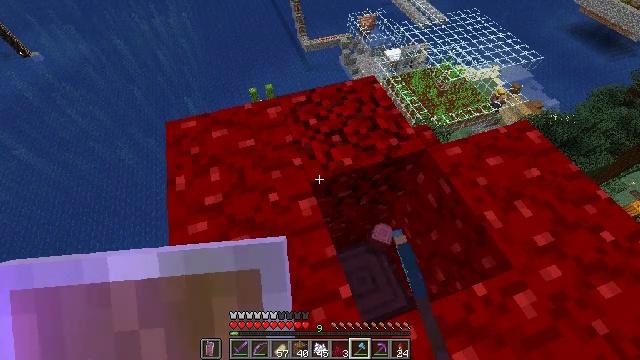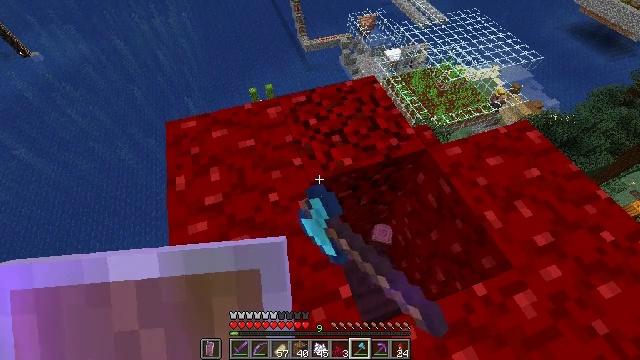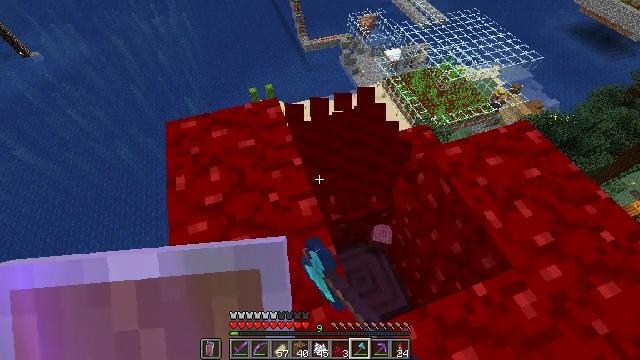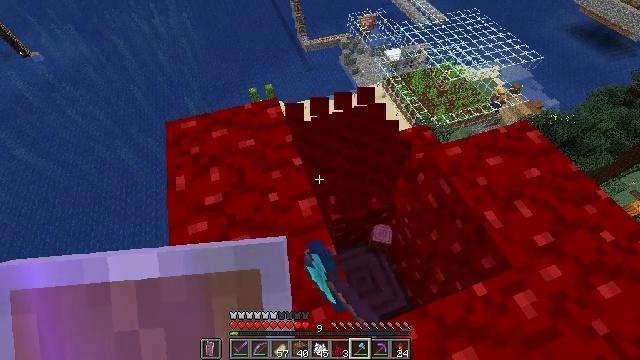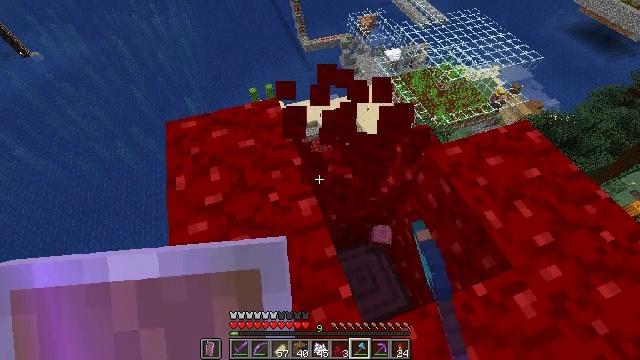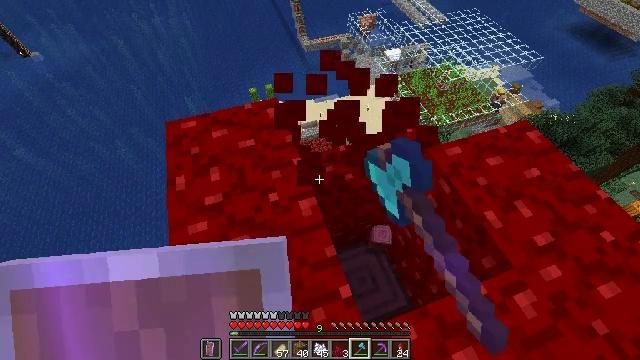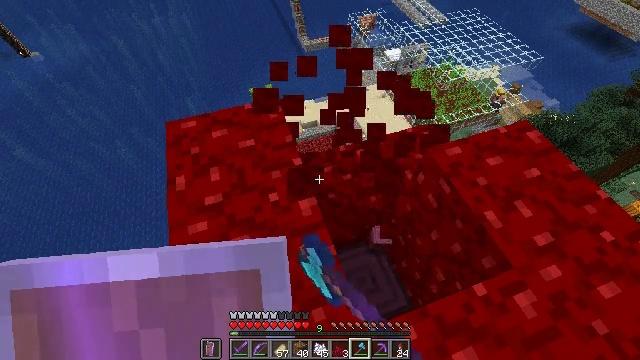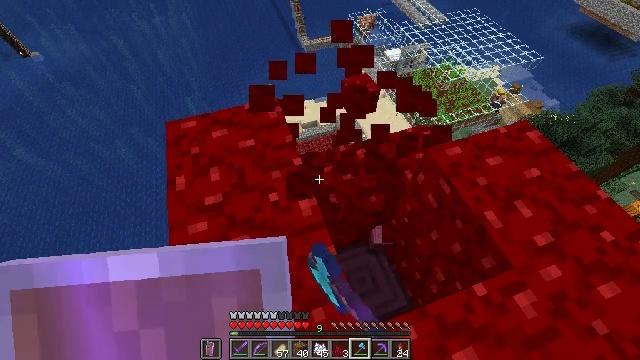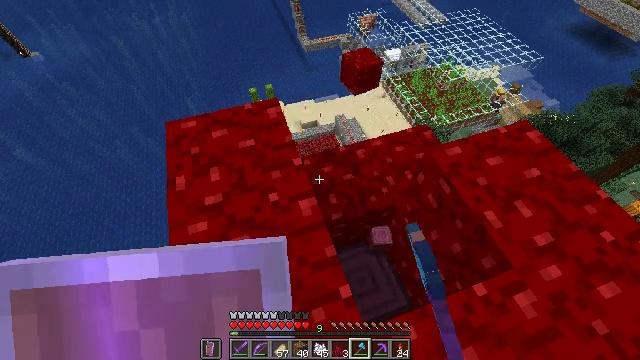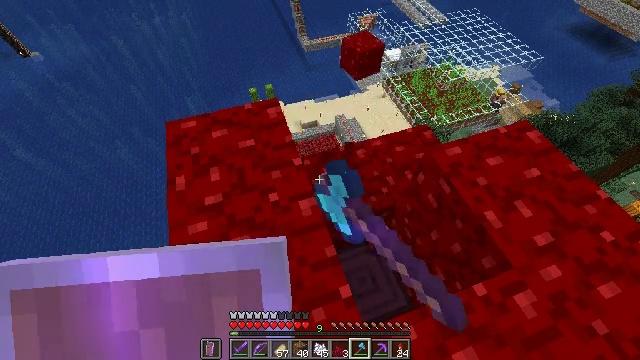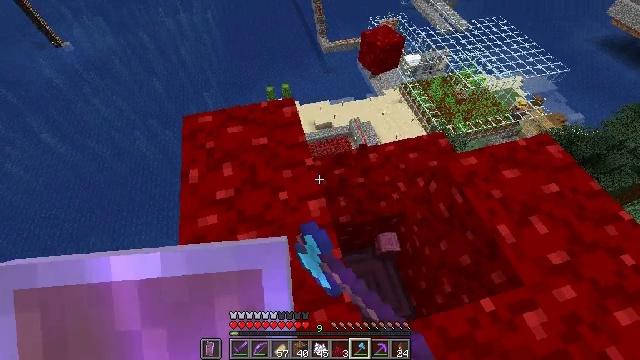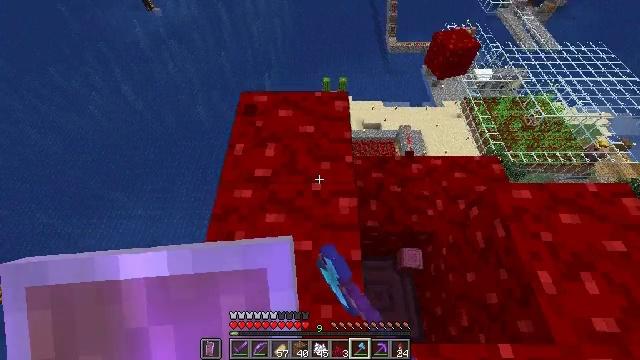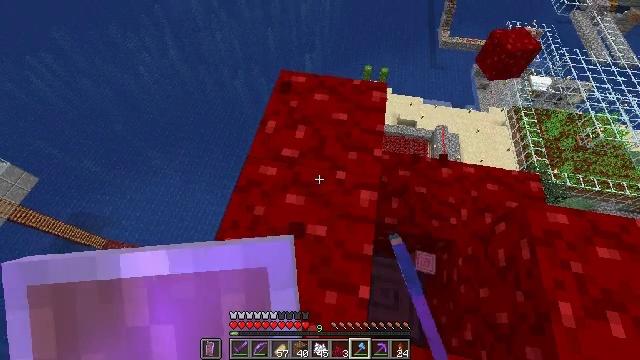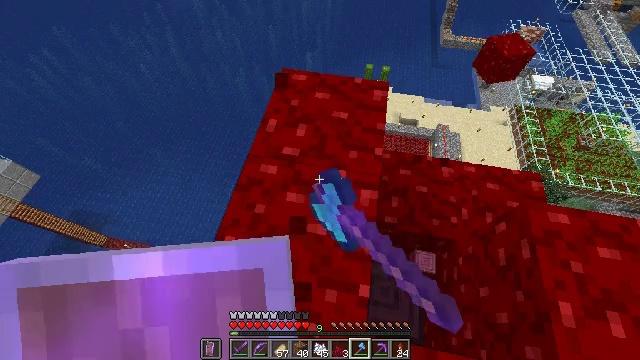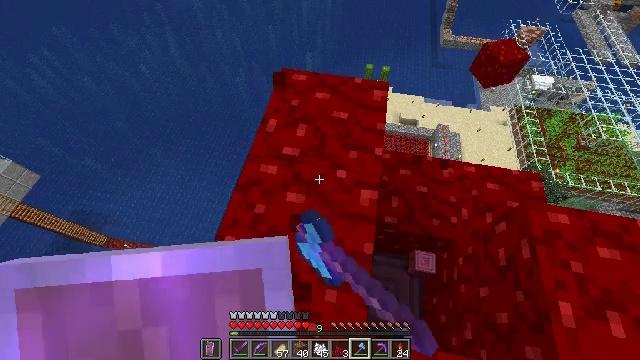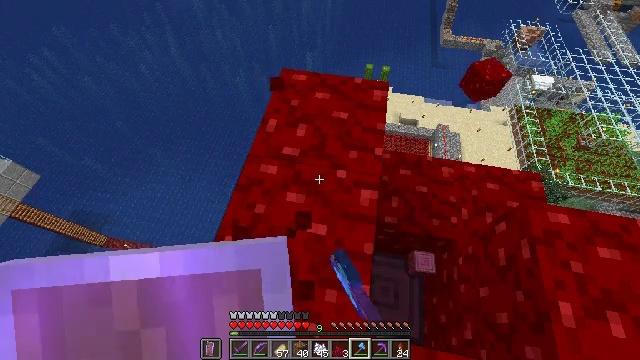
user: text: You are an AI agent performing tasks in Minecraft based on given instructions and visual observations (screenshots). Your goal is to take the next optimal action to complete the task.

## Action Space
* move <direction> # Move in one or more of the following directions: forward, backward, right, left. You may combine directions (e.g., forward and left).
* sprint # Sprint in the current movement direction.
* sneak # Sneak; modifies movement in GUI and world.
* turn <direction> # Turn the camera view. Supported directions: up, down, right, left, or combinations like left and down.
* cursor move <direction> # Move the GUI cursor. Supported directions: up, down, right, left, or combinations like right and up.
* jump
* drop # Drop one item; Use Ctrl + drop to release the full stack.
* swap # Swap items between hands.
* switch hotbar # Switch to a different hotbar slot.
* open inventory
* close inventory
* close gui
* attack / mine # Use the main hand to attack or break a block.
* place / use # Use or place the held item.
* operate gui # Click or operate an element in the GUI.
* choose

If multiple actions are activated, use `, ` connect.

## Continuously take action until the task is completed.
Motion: motion action
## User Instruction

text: Mine the nether wart block in the Nether.
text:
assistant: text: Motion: attack / mine
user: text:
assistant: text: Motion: attack / mine
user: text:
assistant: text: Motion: attack / mine
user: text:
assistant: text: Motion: attack / mine
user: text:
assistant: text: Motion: attack / mine
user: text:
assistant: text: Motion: attack / mine
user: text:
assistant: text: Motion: attack / mine
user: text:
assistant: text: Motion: attack / mine
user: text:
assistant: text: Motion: attack / mine
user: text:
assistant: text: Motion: turn left, attack / mine
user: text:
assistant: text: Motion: turn left and down, attack / mine
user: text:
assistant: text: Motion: turn left and down, attack / mine
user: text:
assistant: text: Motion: attack / mine
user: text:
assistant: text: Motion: attack / mine
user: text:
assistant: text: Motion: attack / mine
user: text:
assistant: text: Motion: attack / mine
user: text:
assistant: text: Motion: attack / mine
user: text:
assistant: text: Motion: attack / mine
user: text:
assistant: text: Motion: attack / mine
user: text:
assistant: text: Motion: attack / mine
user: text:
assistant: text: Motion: attack / mine
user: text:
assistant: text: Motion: attack / mine
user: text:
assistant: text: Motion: attack / mine
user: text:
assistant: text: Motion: attack / mine
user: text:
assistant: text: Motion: attack / mine
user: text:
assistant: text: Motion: attack / mine
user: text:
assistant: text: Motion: attack / mine
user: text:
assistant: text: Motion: attack / mine
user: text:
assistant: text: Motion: attack / mine
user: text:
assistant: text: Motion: attack / mine